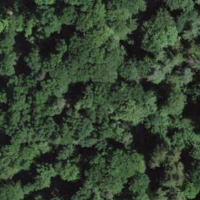
EUNIS habitat code: 53
Species observed at this site:
Fagus sylvatica